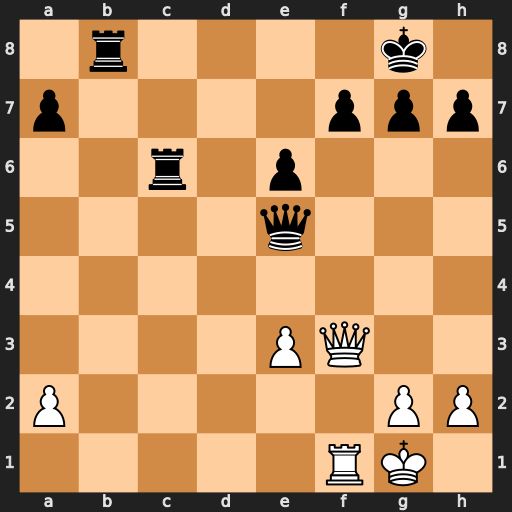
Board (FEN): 1r4k1/p4ppp/2r1p3/4q3/8/4PQ2/P5PP/5RK1
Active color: w
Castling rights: -
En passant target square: -
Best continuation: Qxf7+ Kh8 Qf8+ Rxf8 Rxf8#